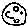
Label: moon